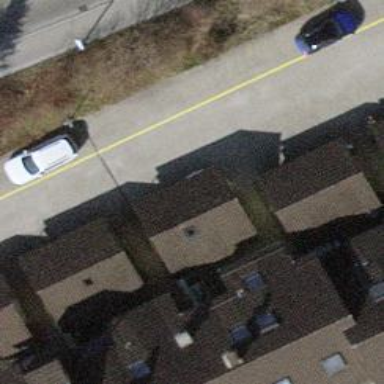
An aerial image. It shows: Group of garages.